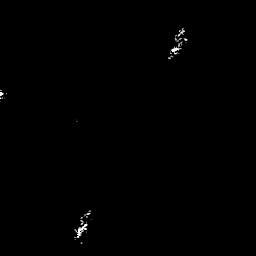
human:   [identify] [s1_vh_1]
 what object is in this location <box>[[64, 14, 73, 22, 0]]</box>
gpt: <ref>1 small ship at the top</ref>

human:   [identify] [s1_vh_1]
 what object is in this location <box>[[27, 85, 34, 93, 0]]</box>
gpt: <ref>1 small ship at the bottom</ref>